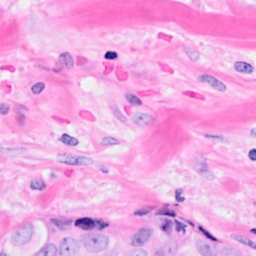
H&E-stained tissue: Breast